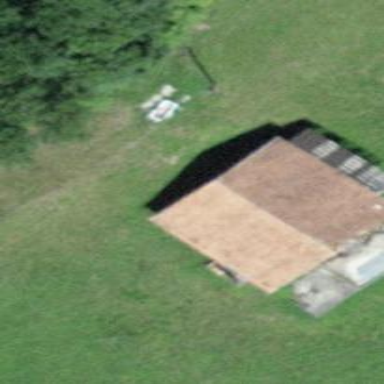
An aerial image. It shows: Rural barn.